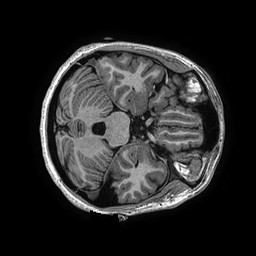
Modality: T1w
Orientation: axial
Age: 28
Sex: female
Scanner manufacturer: ge
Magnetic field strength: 3 T
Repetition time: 0.006952 s
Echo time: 0.00292 s